Field crop: maize
Growth stage: 2
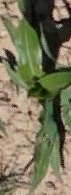
Species: maize